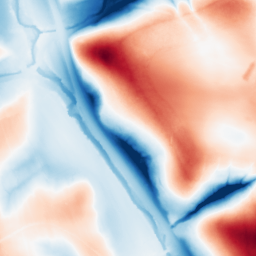
Category: classical
Decomposition family: uniform
Decomposition parameters: size: 100
Upsampling method: linear_exact
Upsampling parameters: scale: 4
Upsampling scale: 4